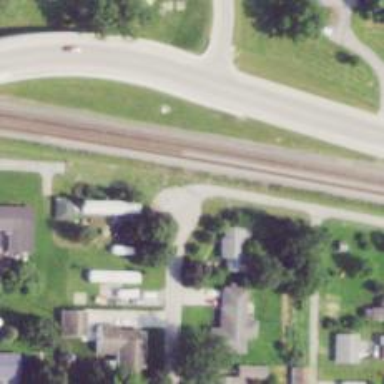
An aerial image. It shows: Alley classified as service road.